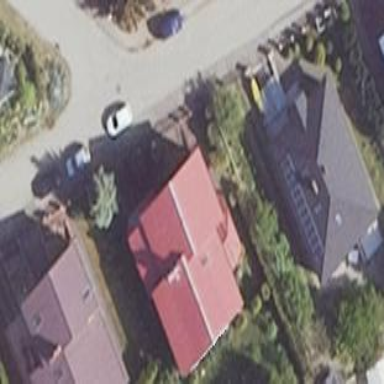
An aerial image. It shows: Residential building.